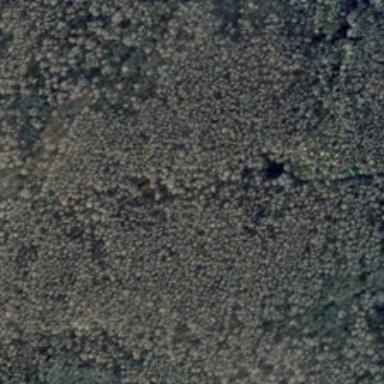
The forest covers a large area and is full of trees .